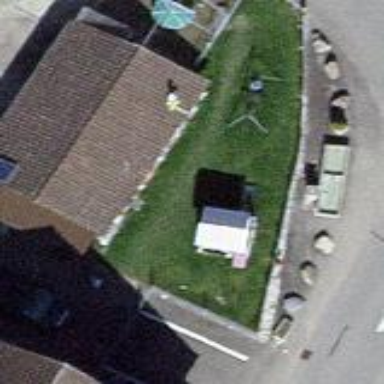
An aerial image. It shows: Garage building.